Question: I am facing this issue when I am trying to calculate the difference between list and matrix in R, it is giving me weird results.
'''
matrix <- matrix(1:10,1:10,nrow = 10,ncol=10)
list1 <- seq(1:10)
diff <- list1-matrix
'''
Below is the output that I am trying to achieve but it does not work. Please let me know what I am doing wrong.

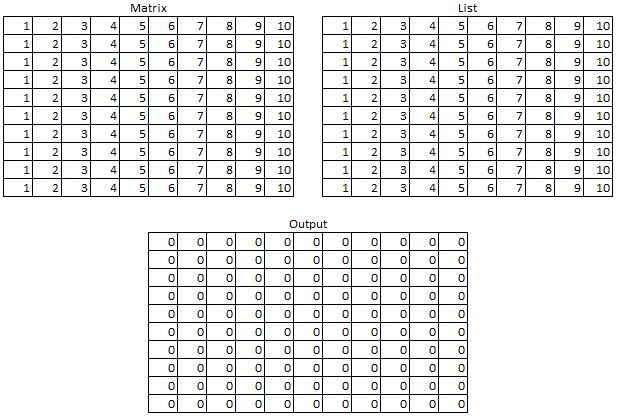
Answer: We can do this with multiple ways
) Transpose the matrix, subtract from the 'vector' and then do the 'transpose'
'''
t(t(matrix)- list1)
'''
) replicate the 'vector' to make the lengths same and then do the difference
'''
matrix - list1[col(matrix)]
'''
) Using 'sweep'
'''
sweep(matrix, 2, list1, '-')
'''